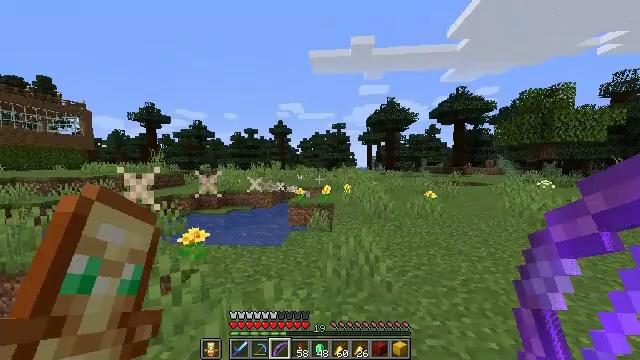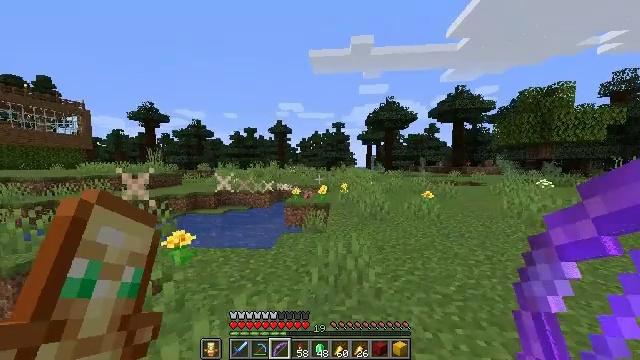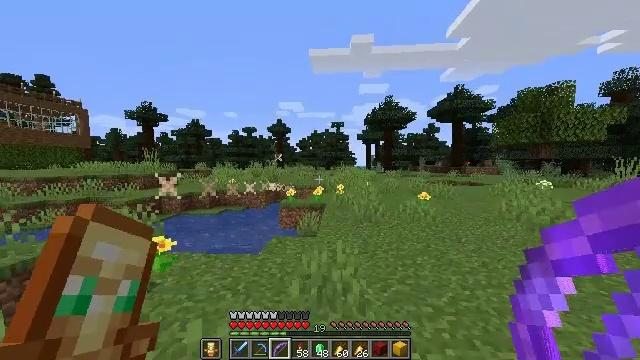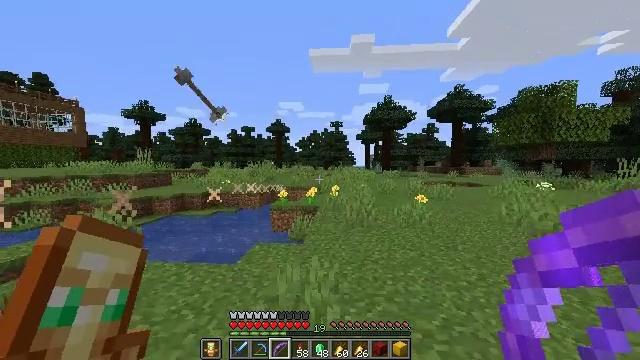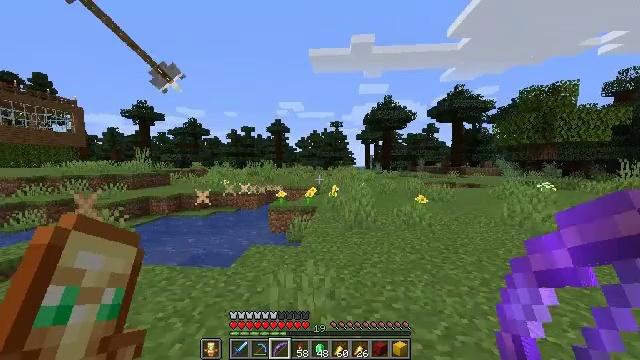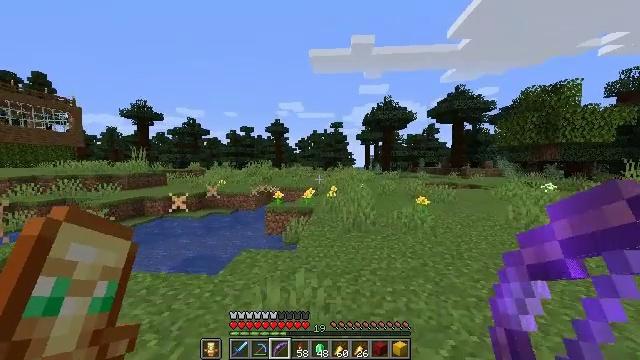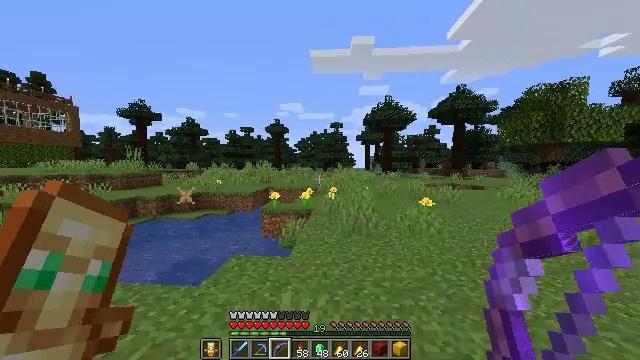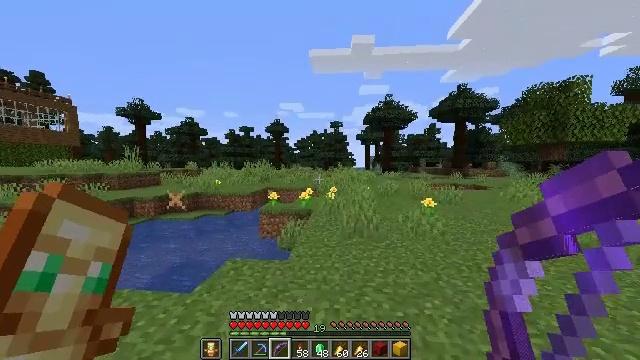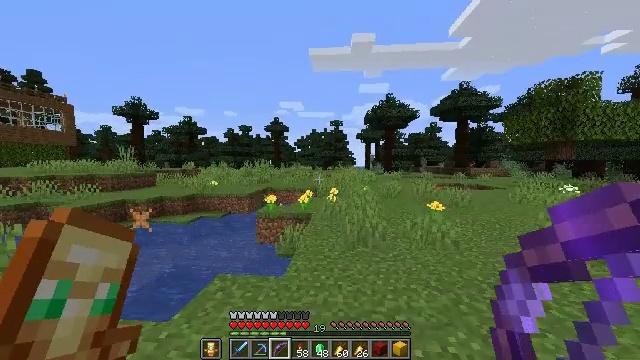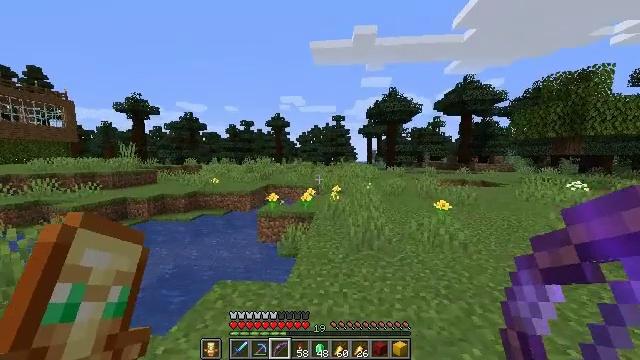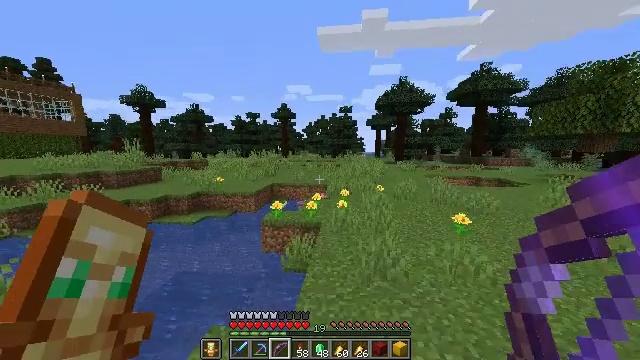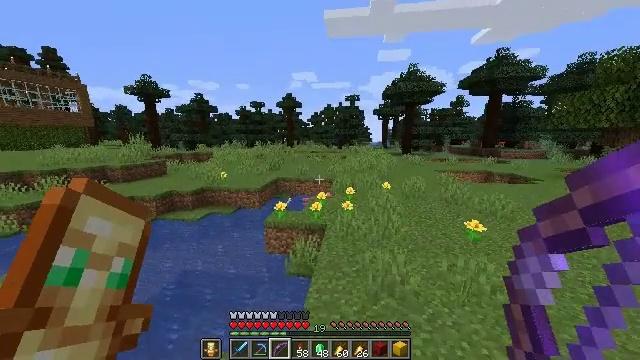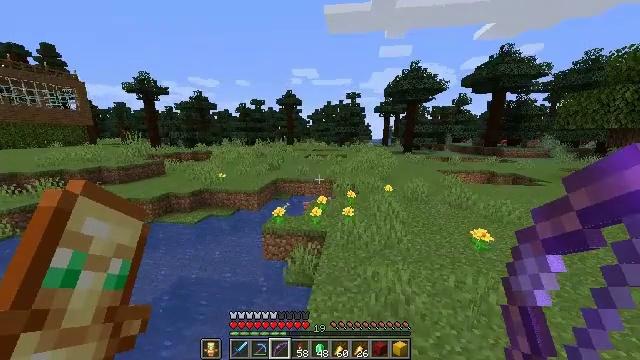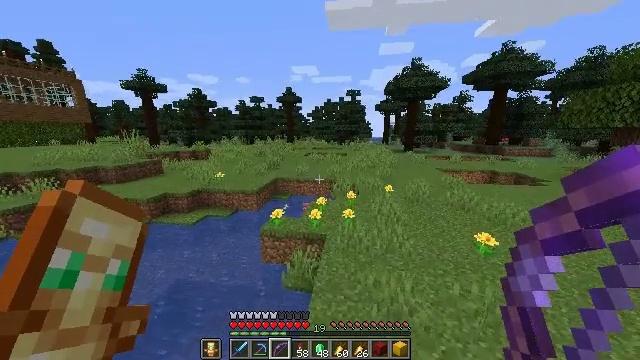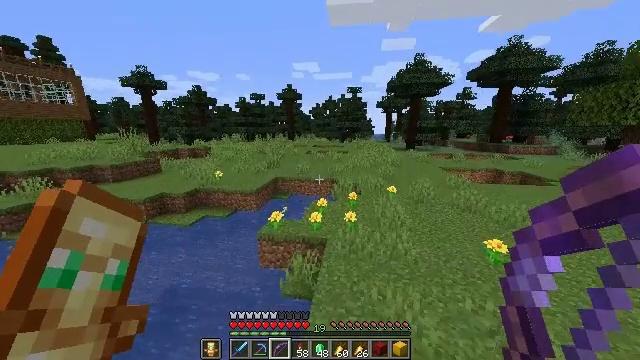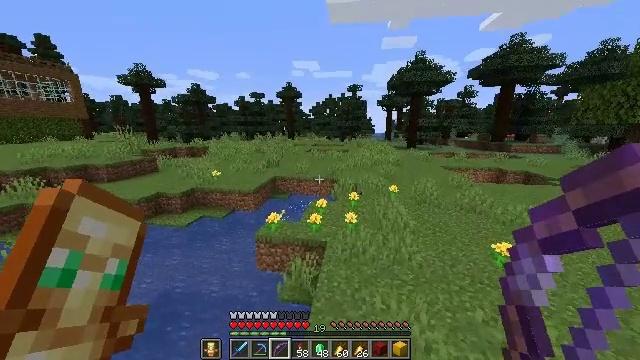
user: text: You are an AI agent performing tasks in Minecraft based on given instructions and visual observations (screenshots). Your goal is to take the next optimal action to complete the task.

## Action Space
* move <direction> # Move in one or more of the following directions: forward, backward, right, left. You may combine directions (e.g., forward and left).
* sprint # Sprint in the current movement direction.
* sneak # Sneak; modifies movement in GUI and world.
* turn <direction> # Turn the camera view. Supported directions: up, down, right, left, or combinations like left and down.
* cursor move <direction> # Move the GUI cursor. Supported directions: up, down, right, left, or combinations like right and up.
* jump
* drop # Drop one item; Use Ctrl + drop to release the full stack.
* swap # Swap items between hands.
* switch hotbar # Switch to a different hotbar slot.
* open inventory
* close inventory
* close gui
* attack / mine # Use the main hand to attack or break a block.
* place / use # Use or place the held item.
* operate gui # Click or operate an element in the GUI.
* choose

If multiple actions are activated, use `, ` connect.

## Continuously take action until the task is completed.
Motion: motion action
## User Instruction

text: Get spruce planks back into your inventory.
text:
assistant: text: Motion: move forward and move right, sprint
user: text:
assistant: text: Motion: move forward and move right, sprint
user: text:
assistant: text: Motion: move forward, sprint
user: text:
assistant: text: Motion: move forward, sprint
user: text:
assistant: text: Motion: move forward, sprint
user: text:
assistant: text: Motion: move forward, sprint
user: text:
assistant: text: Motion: move forward, sprint
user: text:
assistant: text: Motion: move forward, sprint
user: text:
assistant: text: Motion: move forward, sprint, turn down, jump
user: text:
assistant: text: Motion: move forward, sprint, turn left and down, jump
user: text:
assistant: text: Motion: move forward, sprint, turn left and down, jump
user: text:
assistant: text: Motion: move forward, sprint, jump
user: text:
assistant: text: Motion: move forward, sprint, jump
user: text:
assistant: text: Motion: move forward, sprint, jump
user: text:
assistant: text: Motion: move forward, sprint, jump
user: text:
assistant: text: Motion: move forward, sprint, jump
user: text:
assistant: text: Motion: move forward, sprint, jump
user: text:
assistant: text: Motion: move forward and move right, sprint, turn right, jump
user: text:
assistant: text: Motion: move forward and move right, sprint, turn right
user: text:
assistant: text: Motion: move forward and move right, sprint, turn right, jump
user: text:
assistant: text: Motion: move forward and move right, sprint, jump
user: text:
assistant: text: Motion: move forward and move right, sprint, jump
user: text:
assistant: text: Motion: move forward and move right, sprint, jump
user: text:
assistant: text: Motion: move forward, sprint, jump
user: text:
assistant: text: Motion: move forward, sprint, jump
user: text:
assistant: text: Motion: move forward, sprint, jump
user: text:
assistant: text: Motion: move forward, sprint, turn down, jump
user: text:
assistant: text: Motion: move forward, sprint, jump
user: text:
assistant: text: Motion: move forward, sprint, jump
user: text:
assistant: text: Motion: move forward, sprint, turn right, jump